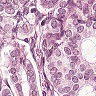
Metastatic tissue present: yes